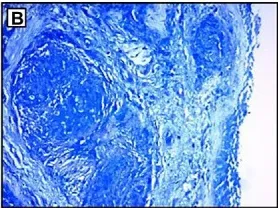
Histopathological examination:. Non-necrotizing granulomas in bronchial mucosa, and ,acid-fast stain showing absence of AFB.
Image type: pathology (acid_fast)